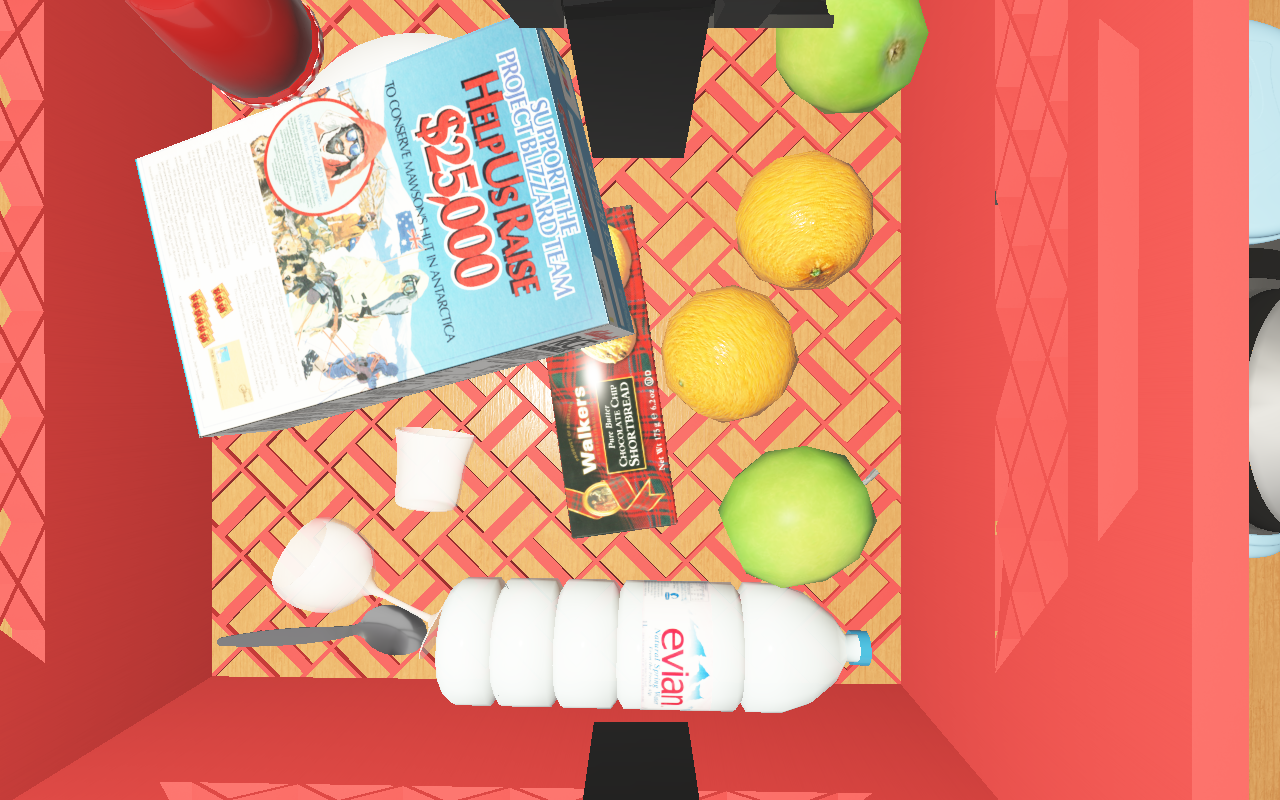
Objects in the scene:
water bottle
apple
apple
orange
orange
spoon
plate
wineglass
jam jar
cereal box